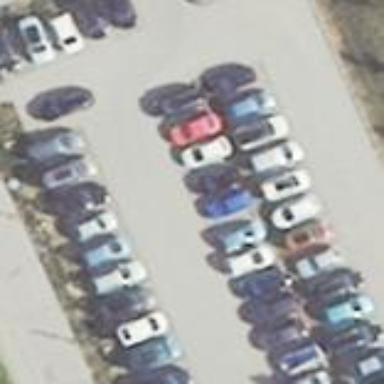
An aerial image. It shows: Parking area with surface.